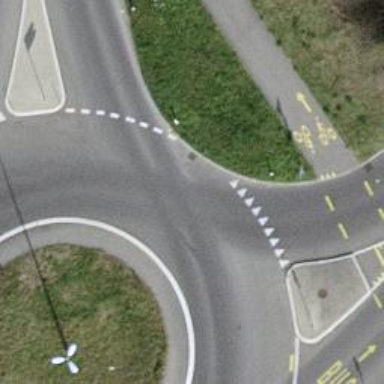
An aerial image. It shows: Secondary road leading to roundabout.